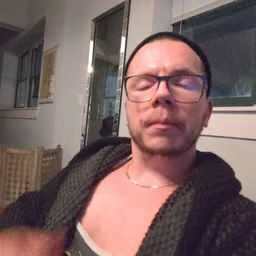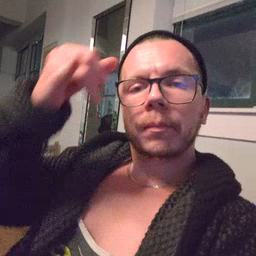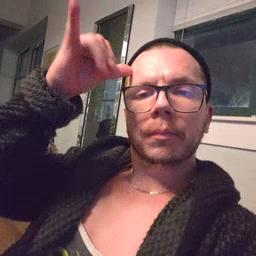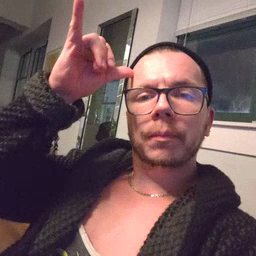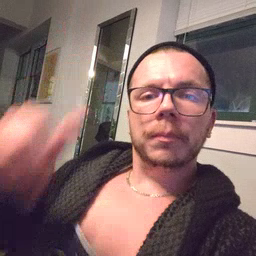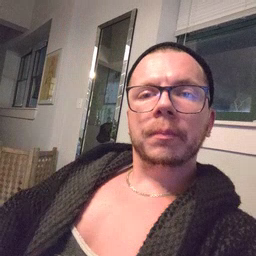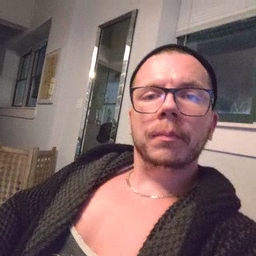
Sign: cow